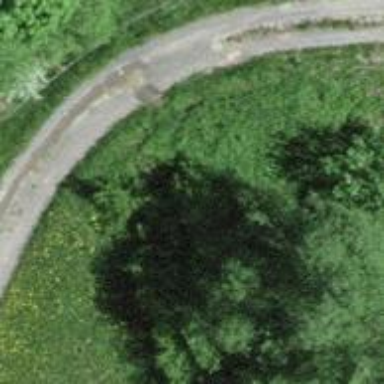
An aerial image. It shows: Culvert tunnel.